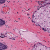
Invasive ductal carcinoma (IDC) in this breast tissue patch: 0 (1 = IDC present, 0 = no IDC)